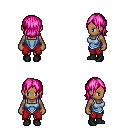
a pixel art fantasy rpg character, female body template, human, dark skin, blue vest, red pants, pink long bangs hairstyle, black shoes, four views (front, back, left, right), 2x2 character sprite sheet, small pixel art, hard edges, no anti-aliasing